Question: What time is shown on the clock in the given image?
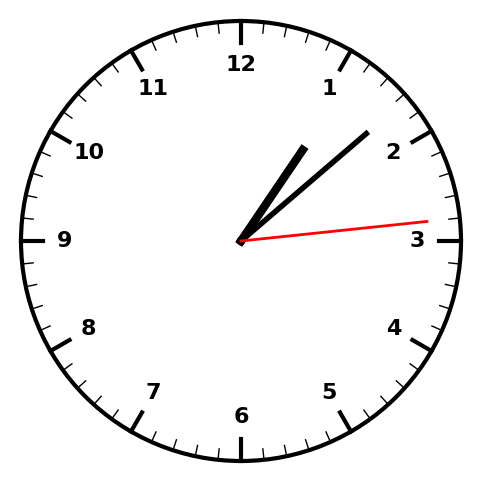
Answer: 01:08:14